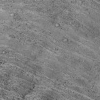
Atmospheric dust classification: not_dusty